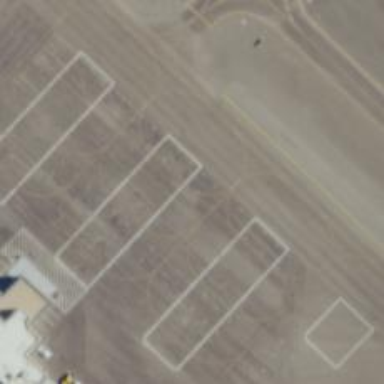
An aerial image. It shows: View of taxiway at the airport.